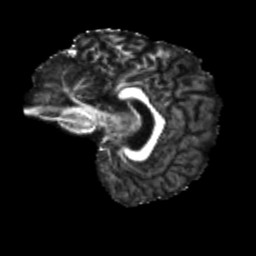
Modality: FA
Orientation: sagittal
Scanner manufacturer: siemens
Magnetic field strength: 3 T
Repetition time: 4 s
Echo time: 0.0594 s